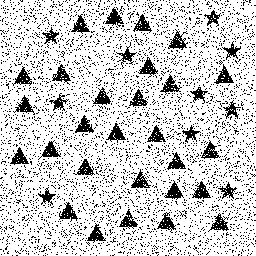
Squares: 0
Triangles: 28
Stars: 10
Total shapes: 38